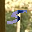
Label: 5